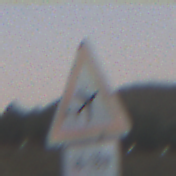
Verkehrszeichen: FlugbetriebLinks
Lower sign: ZeitangabenOhneBeschraenkungAufWochentage1
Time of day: SunriseSunset
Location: Outdoor (RoadRail)
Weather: PartlyCloudy
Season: NotSpecified
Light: Natural